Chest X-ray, AP view. Patient: 43 years old, sex M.
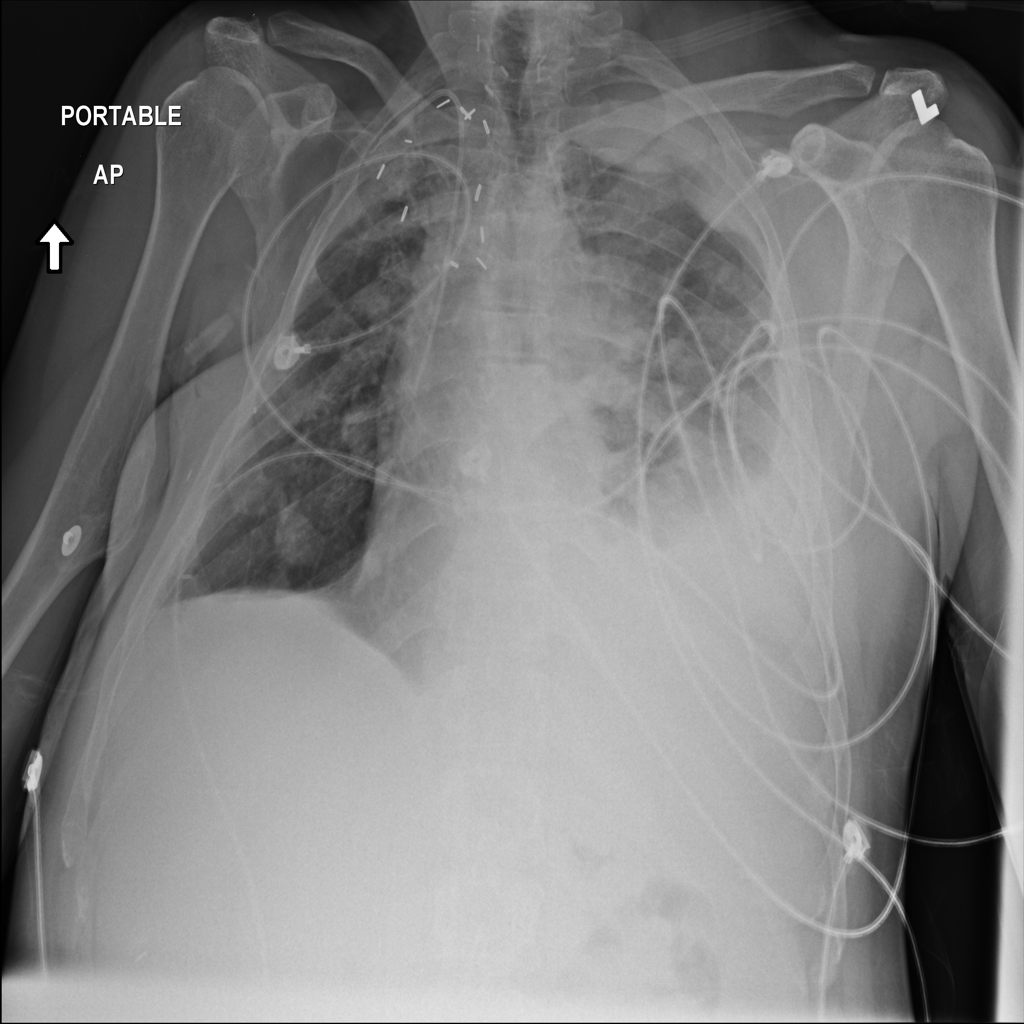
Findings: Effusion, Infiltration, Mass, Nodule, Pleural_Thickening